Question: I have an app with a storyboard like this:
The scene labelled as 1 is my applications initial view, the first scene the user sees when they load the app. It's effectively my login/signup scene.
The scene labelled as 2 is deep within the app, it's embedded in a UINavigationController which itself is accessed via a UITabBarController. This scene has a Logout button which clears the session and should also return the user to scene #1.
What is the proper method for returning back to the first scene? I've tried a few different methods with zero-limited success. Here's what I've tried:
> [[self navigationController] popToRootViewControllerAnimated:YES];
Doesn't do anything as (I believe) when #2 is loaded, it is effectively the root view controller for the current navigationController.
> Push via segue
Doesn't really work as it just adds scene #1 to the stack, enabling the user to go 'back' to the settings. I believe I can hide the navigation bar for this, but from what I can gather, I should not do this as this method just adds the view to the stack and if the user were to repeat this action the app will eventually run out of memory and crash.
> AppDelegate *delegate = (AppDelegate *)[[UIApplication sharedApplication] delegate];
[[delegate.window rootViewController] dismissModalViewControllerAnimated:YES];
This does appear to clear everything and return to the initial view, but any interaction with the scene (such as tapping the login or signup button) results in an error such as this:
> ** Terminating app due to uncaught exception 'NSInvalidArgumentException', reason: 'Application tried to present a nil modal view controller on target .'
I'd greatly appreciated any help you may be able to offer towards solving this. I've been at this for a couple of days, reading through as many SO questions as I could that sounded relevent, attempting to read the Apple documentation (though not really knowing where to start outside of the UINavigationBarController reference) and results from google search.
I've only being doing this type of programming for a couple of weeks so I'm sorry if this is a stupid question, I've just been unable to find a successful solution to the problem and it's a bit of a roadblock for me at the moment.
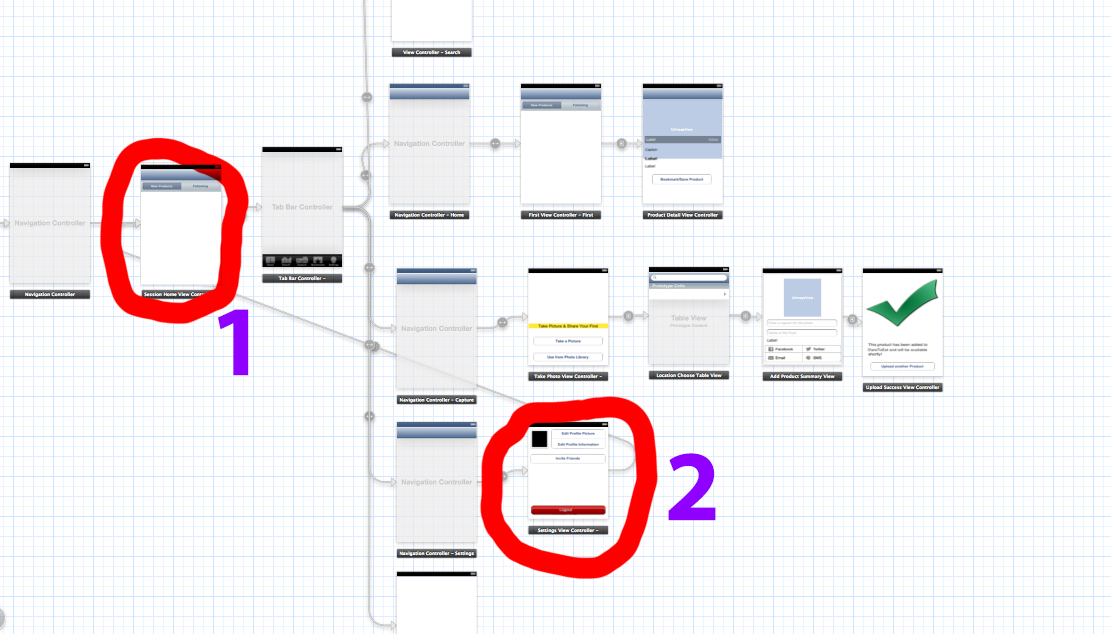
Answer: This works:
'''
- (IBAction)pop:(id)sender {
[self.navigationController popToViewController:[self.navigationController.viewControllers objectAtIndex:0] animated:YES];
}
'''